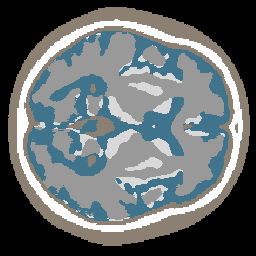
Label: no_lesion